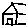
Label: house